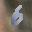
Label: 6